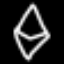
Label: diamond